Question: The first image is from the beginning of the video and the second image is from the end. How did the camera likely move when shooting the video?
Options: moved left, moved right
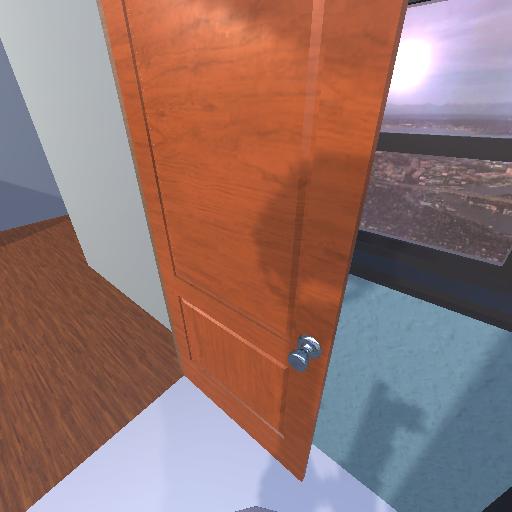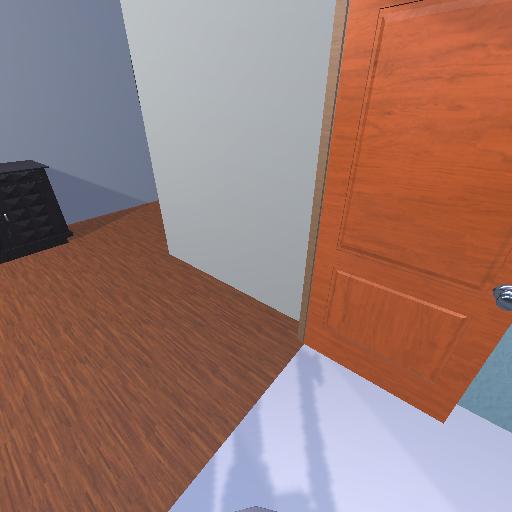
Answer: moved left